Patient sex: M
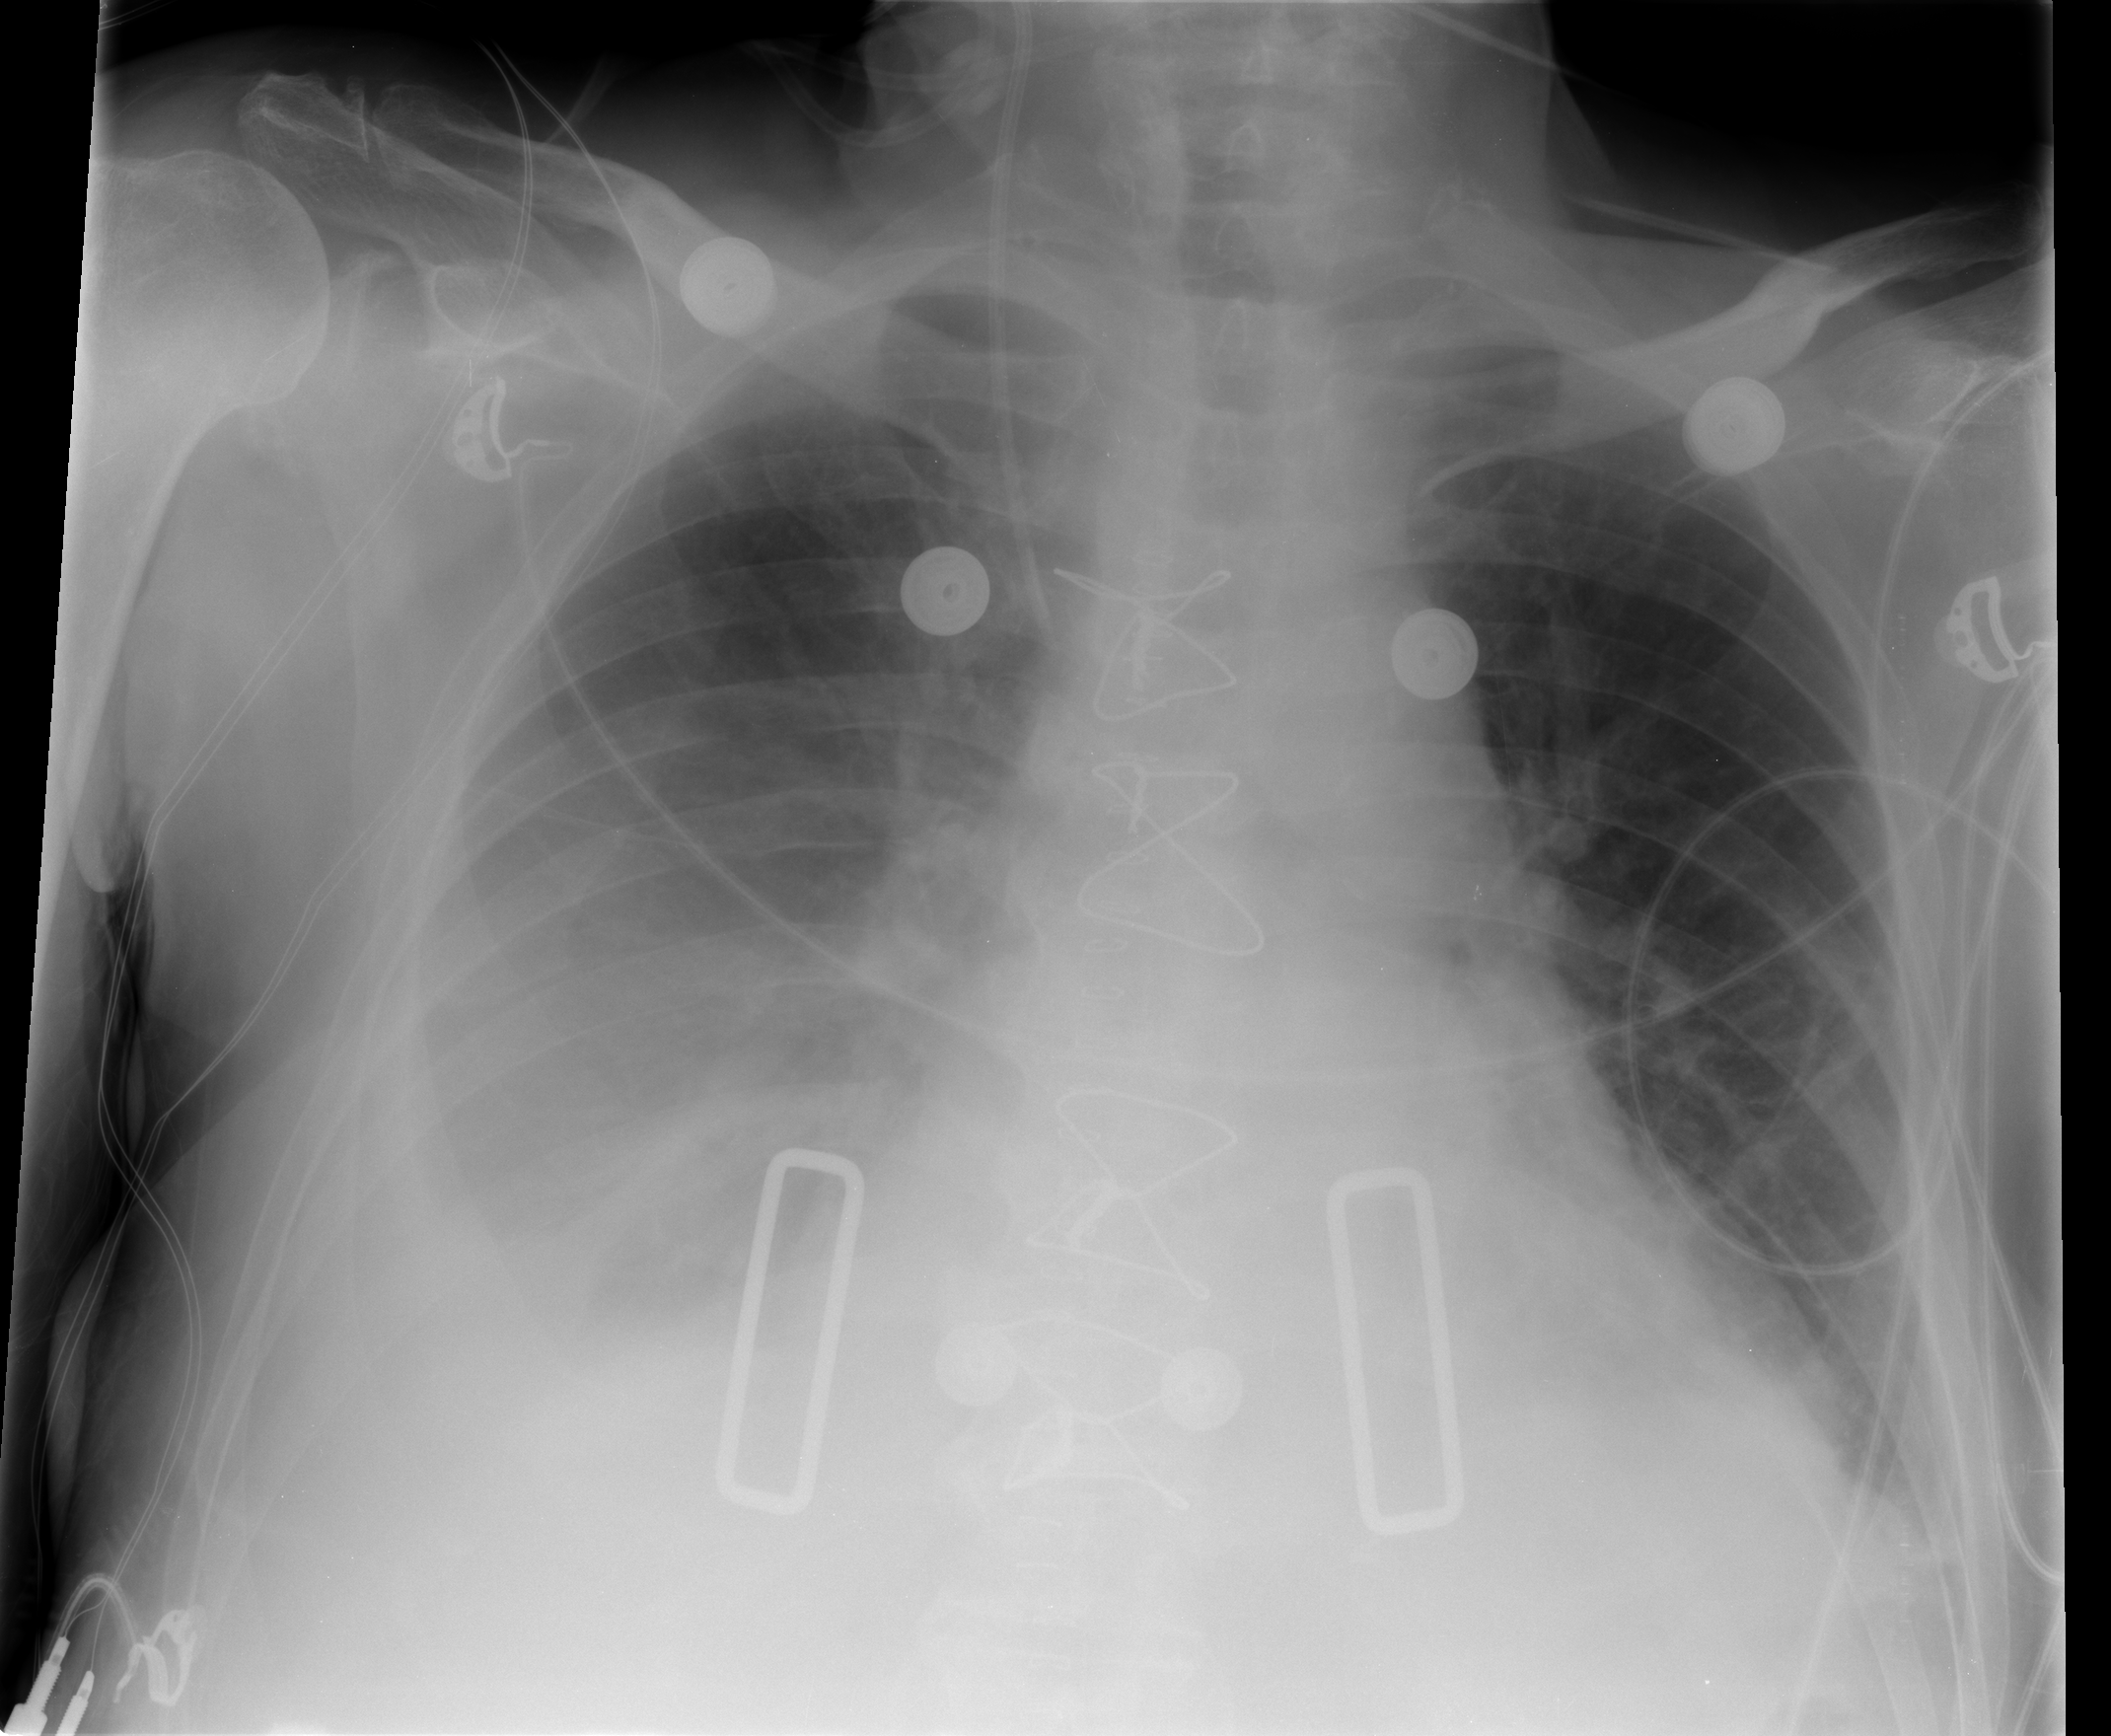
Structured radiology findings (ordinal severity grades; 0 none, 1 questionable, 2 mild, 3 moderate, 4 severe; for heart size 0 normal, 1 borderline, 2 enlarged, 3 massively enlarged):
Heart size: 1
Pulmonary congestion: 2
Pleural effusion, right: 3
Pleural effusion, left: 0
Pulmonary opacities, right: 0
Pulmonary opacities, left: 0
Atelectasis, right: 2
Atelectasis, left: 1